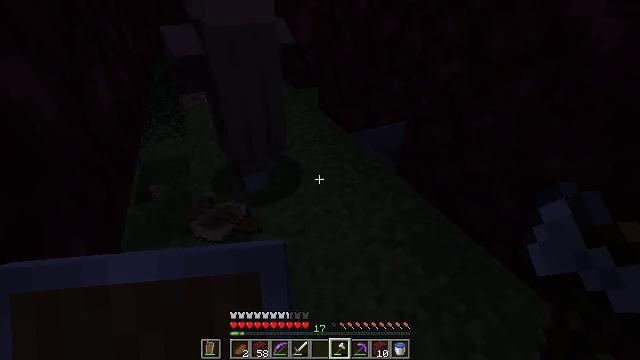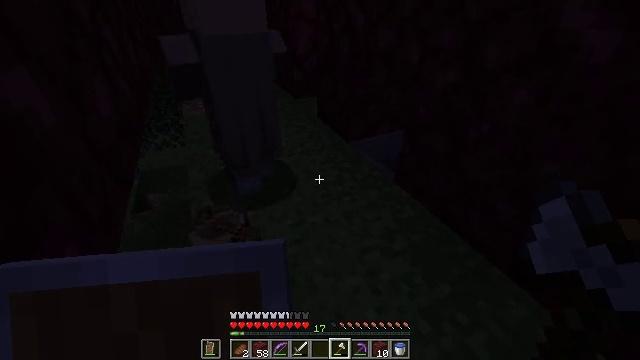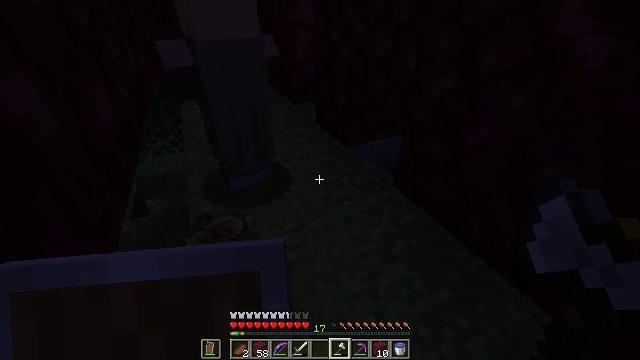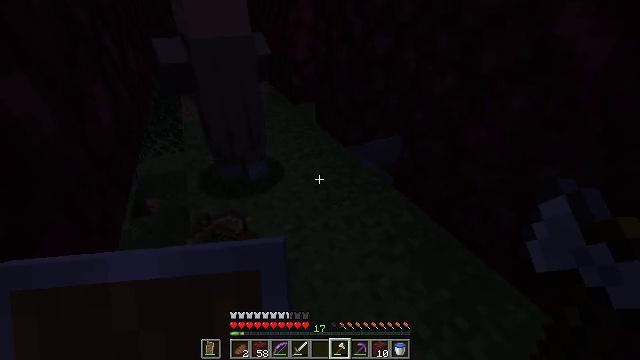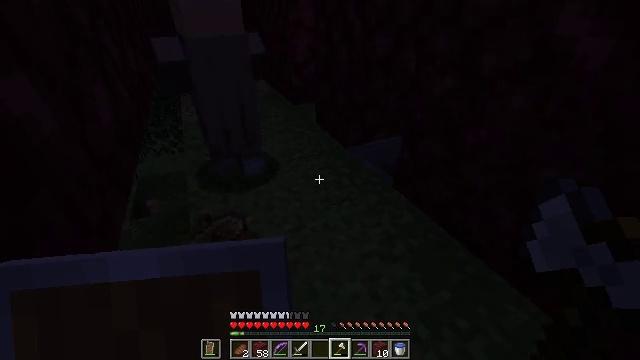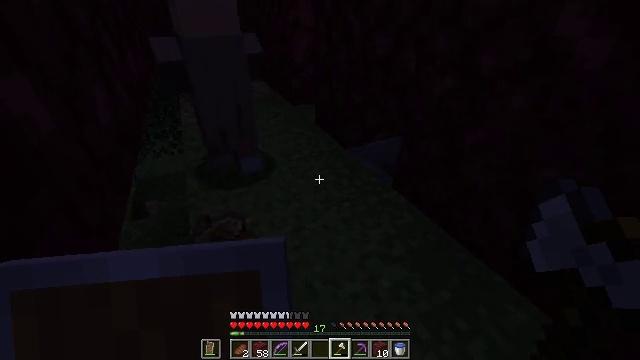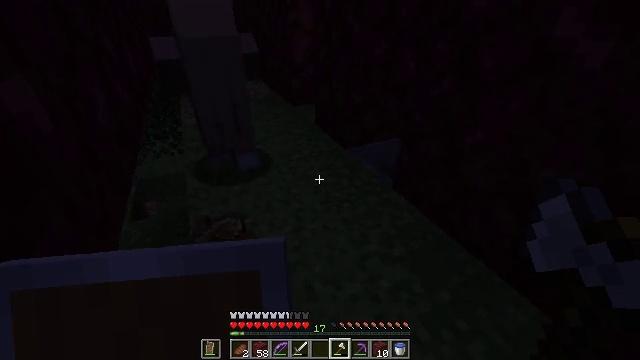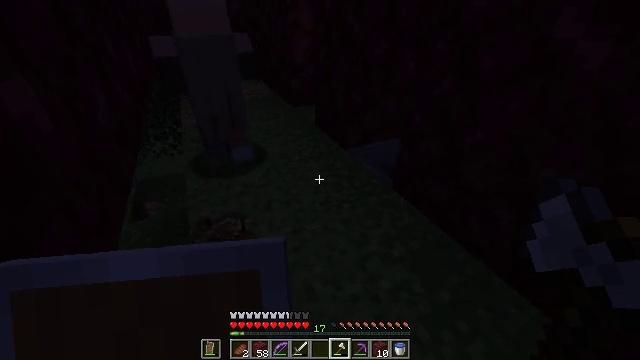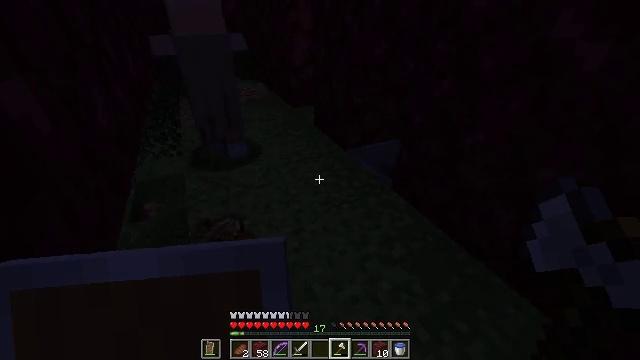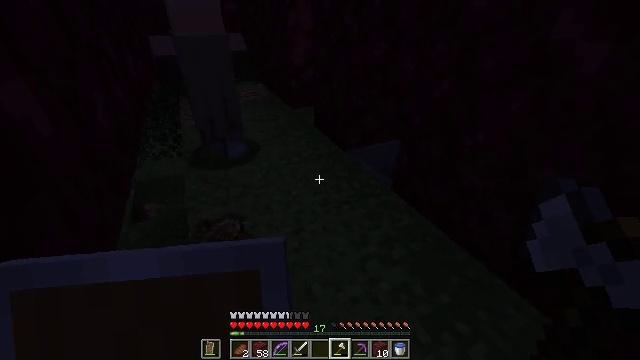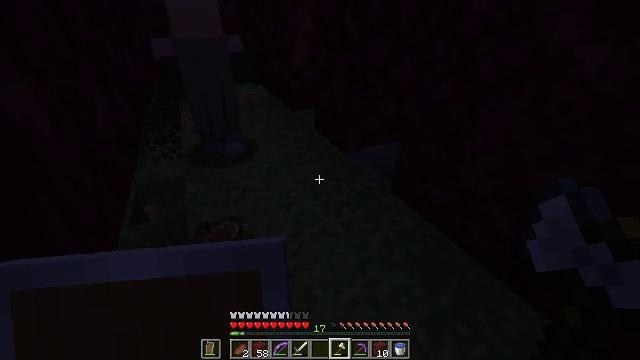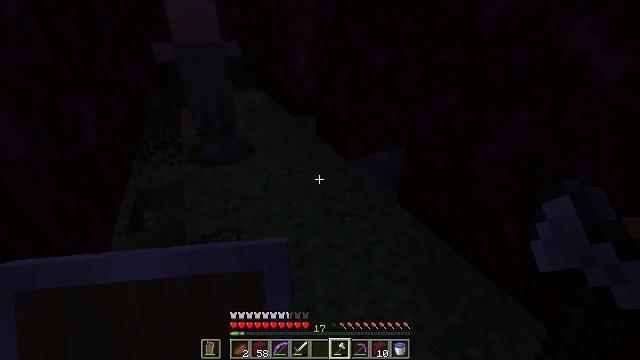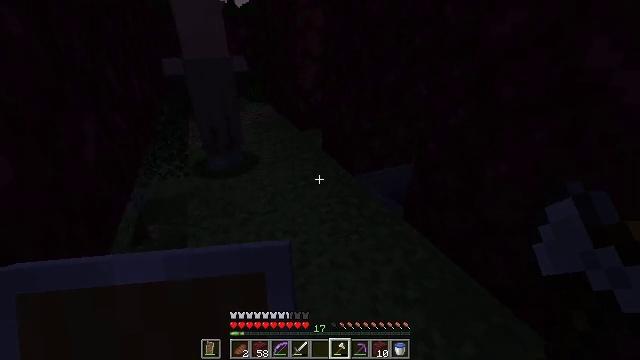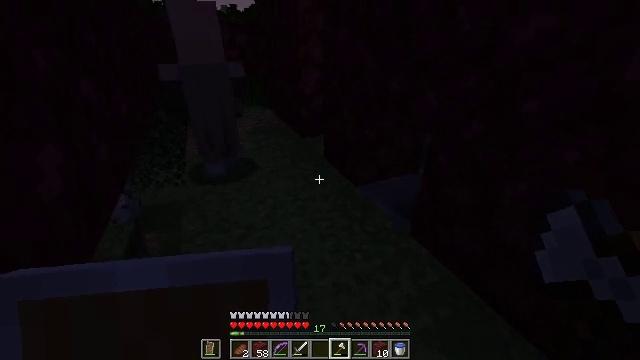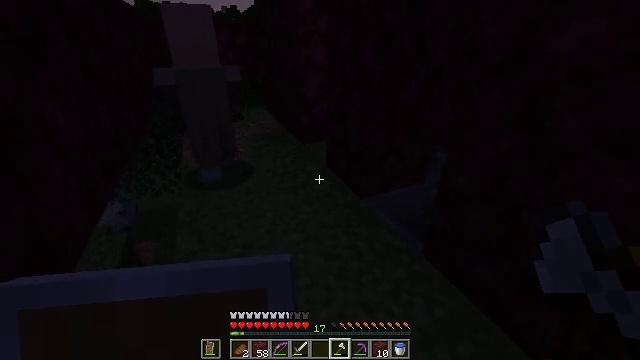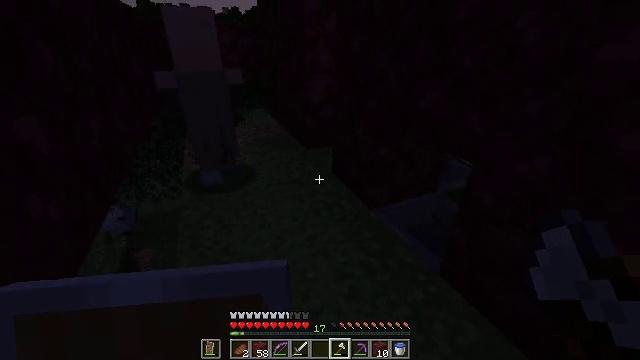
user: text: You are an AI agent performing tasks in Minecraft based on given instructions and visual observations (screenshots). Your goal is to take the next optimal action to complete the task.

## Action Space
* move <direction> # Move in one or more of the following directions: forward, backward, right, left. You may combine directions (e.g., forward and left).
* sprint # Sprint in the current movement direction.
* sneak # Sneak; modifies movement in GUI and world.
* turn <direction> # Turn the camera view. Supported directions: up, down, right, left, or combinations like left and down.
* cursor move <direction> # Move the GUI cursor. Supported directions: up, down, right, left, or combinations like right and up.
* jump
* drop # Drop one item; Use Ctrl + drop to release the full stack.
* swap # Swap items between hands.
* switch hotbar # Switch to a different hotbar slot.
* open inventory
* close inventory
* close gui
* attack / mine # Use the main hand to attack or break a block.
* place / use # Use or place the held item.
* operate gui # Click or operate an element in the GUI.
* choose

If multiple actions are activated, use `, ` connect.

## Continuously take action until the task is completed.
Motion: motion action
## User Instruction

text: Attack the white bed to collect it.
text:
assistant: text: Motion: turn up
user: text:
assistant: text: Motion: turn up
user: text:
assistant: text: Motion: no_op
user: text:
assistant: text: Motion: no_op
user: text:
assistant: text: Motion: no_op
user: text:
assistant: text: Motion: no_op
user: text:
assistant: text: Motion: no_op
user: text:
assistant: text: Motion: no_op
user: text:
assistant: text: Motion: no_op
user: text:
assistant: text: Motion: no_op
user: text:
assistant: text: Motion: move forward, turn up
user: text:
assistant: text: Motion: move forward, turn left and up
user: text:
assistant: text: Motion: move forward
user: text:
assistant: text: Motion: move forward and move left
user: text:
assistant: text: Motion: move forward and move left
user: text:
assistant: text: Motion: move forward and move left
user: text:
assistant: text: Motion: move forward and move left
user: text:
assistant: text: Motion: move forward, turn right
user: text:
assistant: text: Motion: turn right
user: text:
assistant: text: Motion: no_op
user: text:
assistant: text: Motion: no_op
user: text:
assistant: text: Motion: no_op
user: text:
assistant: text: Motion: no_op
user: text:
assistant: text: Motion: no_op
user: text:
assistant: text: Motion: no_op
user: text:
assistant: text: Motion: no_op
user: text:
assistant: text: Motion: no_op
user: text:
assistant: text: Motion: no_op
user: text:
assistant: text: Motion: no_op
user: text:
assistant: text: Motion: no_op